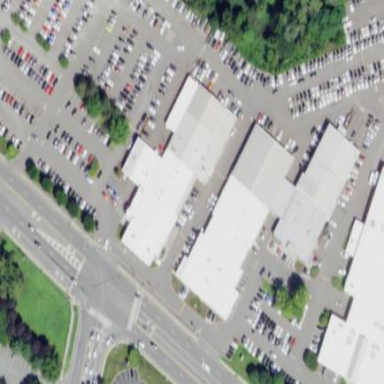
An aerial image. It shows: Car shop building.